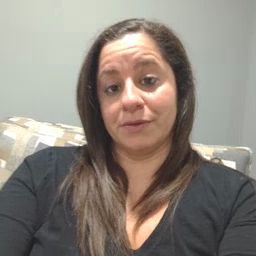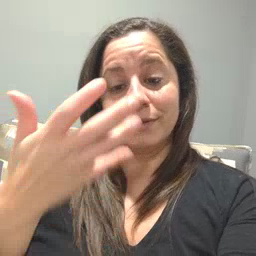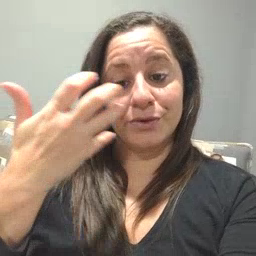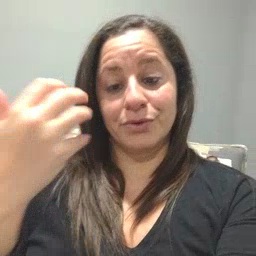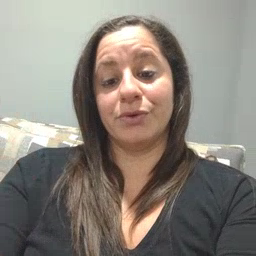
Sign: tiger